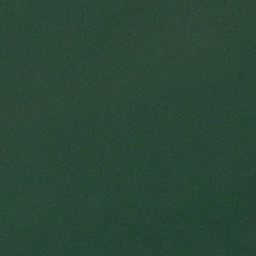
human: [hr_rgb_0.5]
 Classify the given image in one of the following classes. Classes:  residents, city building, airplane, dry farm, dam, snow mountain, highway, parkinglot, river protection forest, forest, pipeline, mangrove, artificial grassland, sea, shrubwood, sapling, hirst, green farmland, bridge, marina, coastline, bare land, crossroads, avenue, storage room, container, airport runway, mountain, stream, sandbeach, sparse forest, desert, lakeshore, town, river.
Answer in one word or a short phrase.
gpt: sea